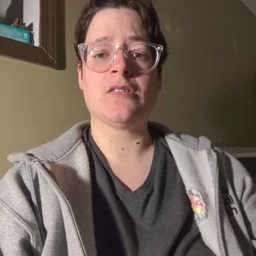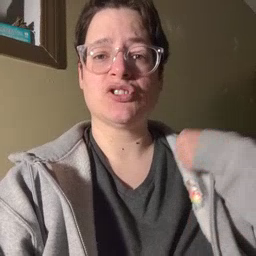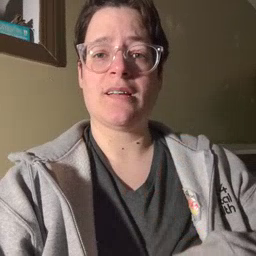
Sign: jacket